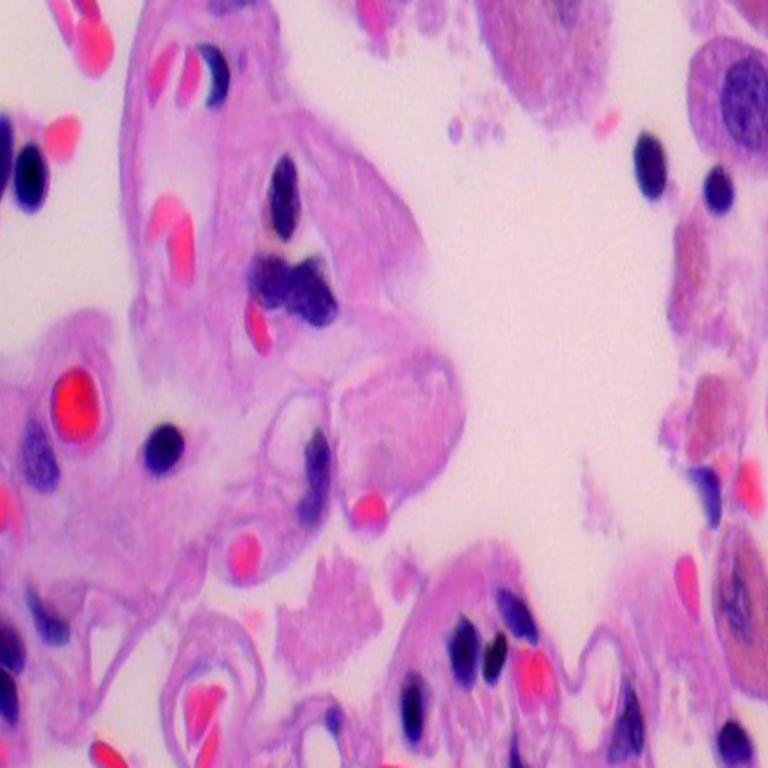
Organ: lung
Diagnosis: benign